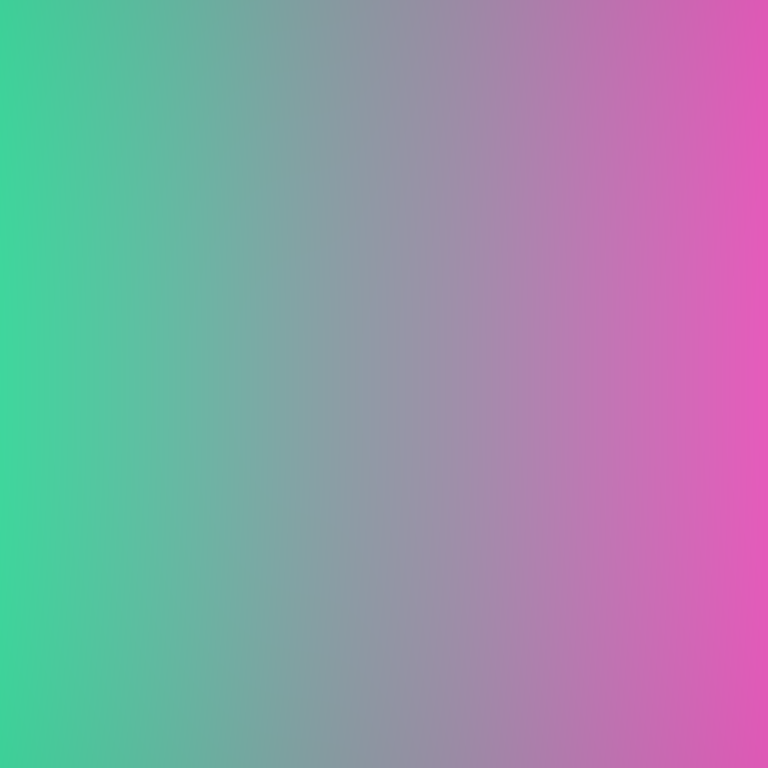
Abstract light effect, smooth gradient from teal to magenta, calm atmosphere, soft blend, no room, no furniture, no objects.